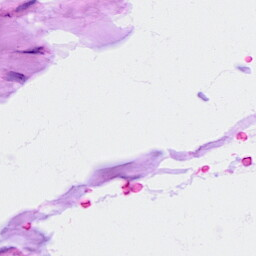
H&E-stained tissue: Ovarian